Question: I'd like to add a visual progress bar as per my image below onto a website. I've searched for an easy way to do something like this either by embedding a chart or using CS and the result is poor.
I want to code it manually as I will need update the values. I'd be really greatful for any ideas!

Many thanks
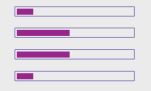
Answer: The following will get this result:

'''
<div class="text">Example Text</div>
<div class="container">
<div class="bar"></div>
</div>
'''
CSS:
'''
.container{
border:1px solid gray;
height:8px;
width:200px;
padding:1px;
display: inline-block;
}
.bar{
background-color: purple;
width:50%; /*change this for progress*/
height: 100%;
}
.text{
display:inline-block;
}
'''
This styling will make it look the same as your examples. You would then position the analysis bar by adding css tot he container class.
You can dynamically change the progress with JavaScript/jQuery using this:
'''
$('.bar').css('width', '76%');
'''
where 76% is chaged to whatever % value you need.